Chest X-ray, AP view. Patient: 28 years old, sex M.
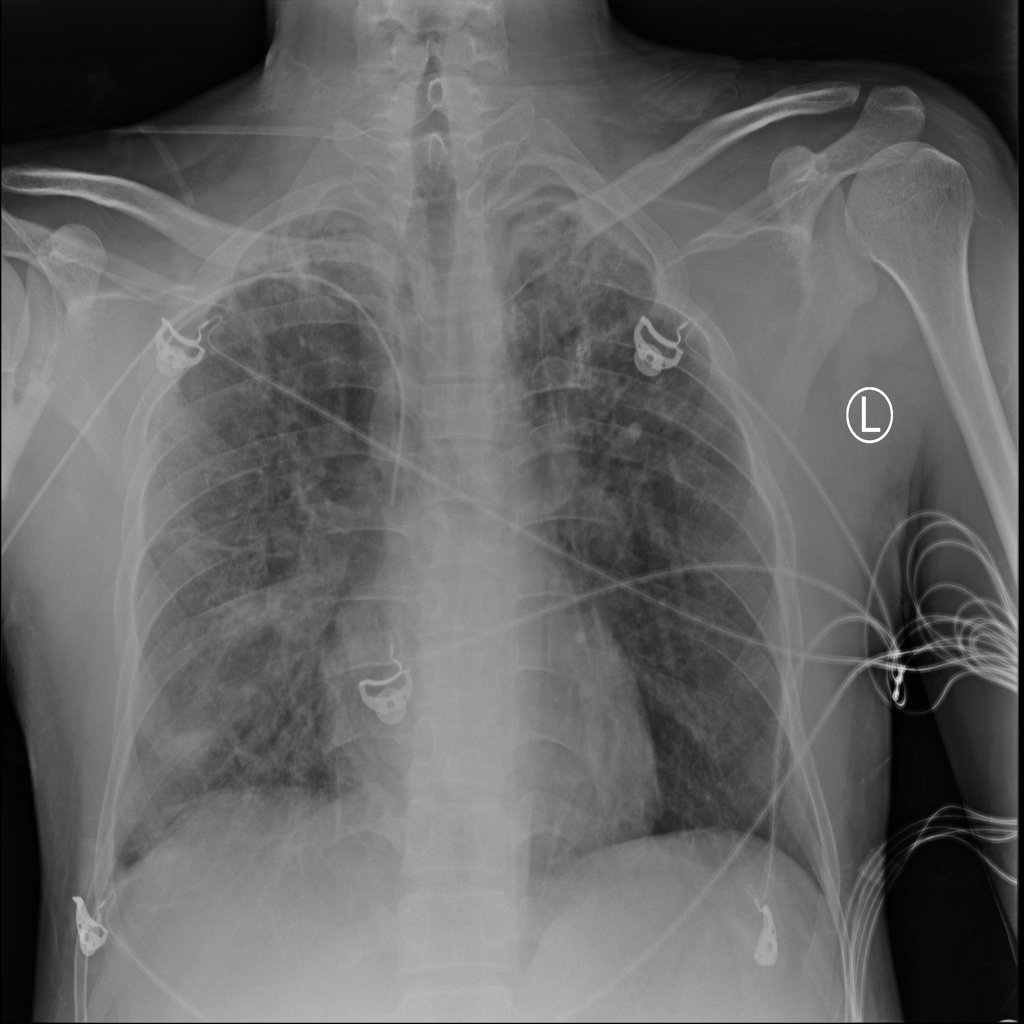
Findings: No Finding